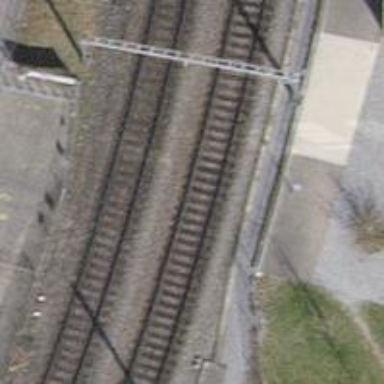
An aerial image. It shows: Single-track railway with electrified contact lines.